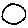
Label: circle